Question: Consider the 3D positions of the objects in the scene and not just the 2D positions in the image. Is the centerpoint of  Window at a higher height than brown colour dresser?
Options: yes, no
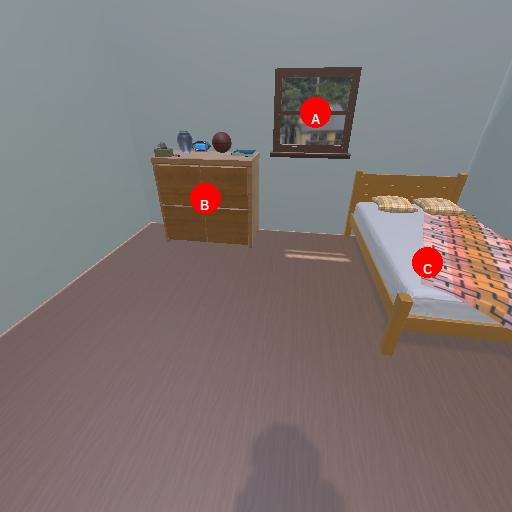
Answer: yes